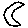
Label: moon